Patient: sex F, age 59
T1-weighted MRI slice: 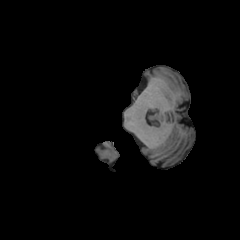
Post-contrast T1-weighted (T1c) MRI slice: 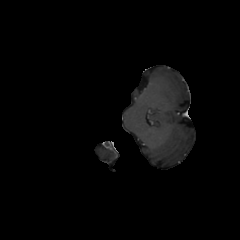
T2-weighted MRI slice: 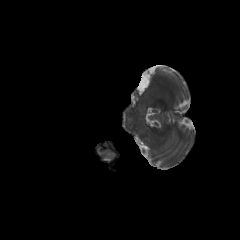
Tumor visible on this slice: no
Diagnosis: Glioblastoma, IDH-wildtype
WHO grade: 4